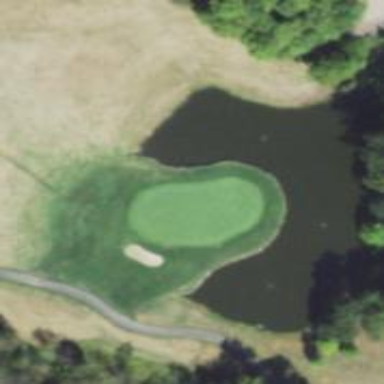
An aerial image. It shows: View of golf hole.